Question: I am trying to make a table-like calendar page, using fixed width and height block level elements. There is an outer container, which sets the width, and the cells get aligned by float: left. It works well in every browser, except in IE6, where the list gets split after the 29th element.
If I make the outside container a bit more wide (by at least 3 pixels) the problem gets fixed in IE6. Because the elements are more than 3 pixels wide, it doesn't change how the page looks. But I really don't understand why it happens, and what should I do not to make it happen.
I tried IE7.js, but it didn't help.
I know IE6 is such a buggy old browser, but while my sites are simple I prefer making them IE6 compatible.
<URL>

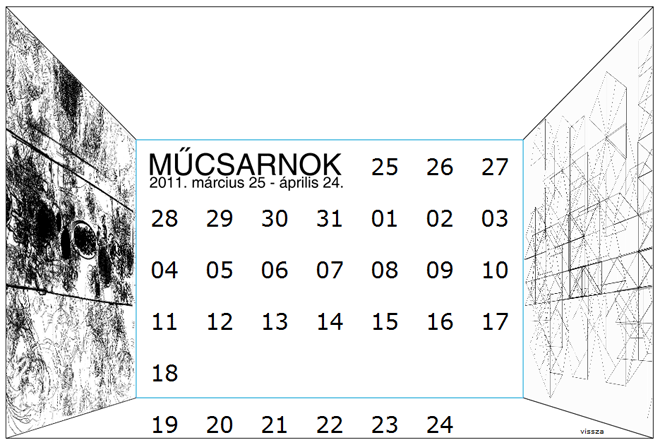
Answer: You can fix it by adding this to the bottom of 'style.css':
'''
/* IE6 hack */
* html #naptar-list a, * html #naptar-list div {
width: 77px
}
'''
This works by using the <URL>, which in my testing, fixed the problem: I'm not entirely sure why.